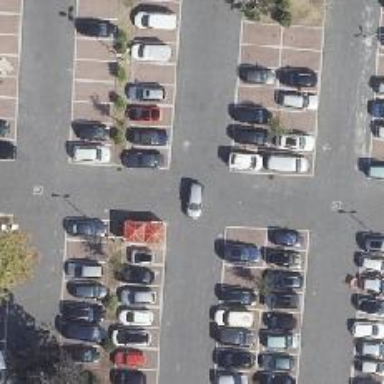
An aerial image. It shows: Road serving as parking aisle.